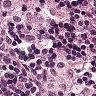
Metastatic tissue present: no